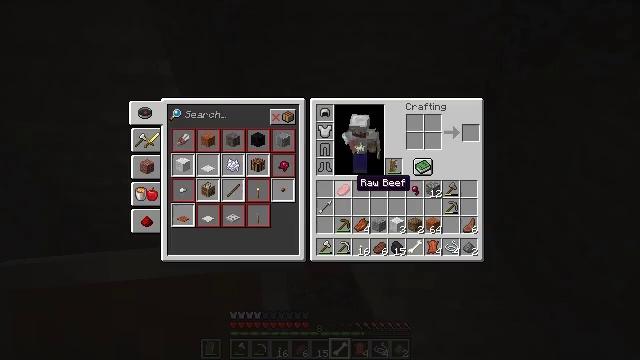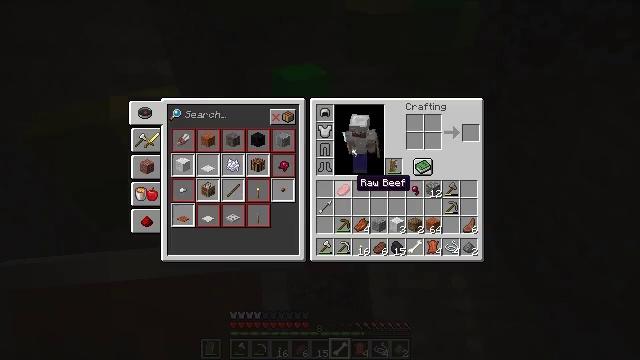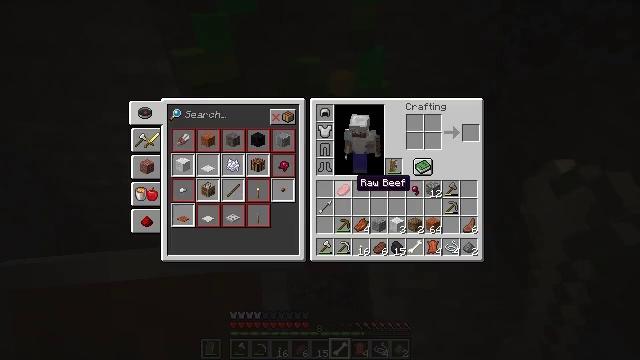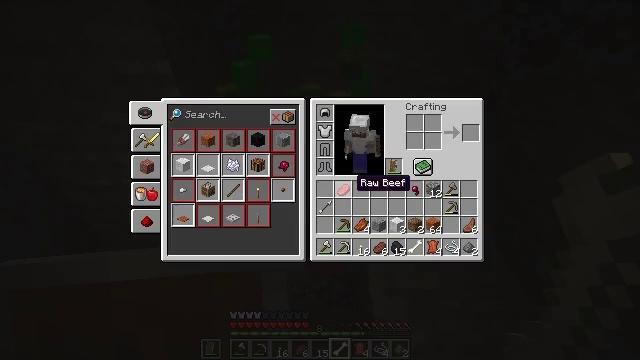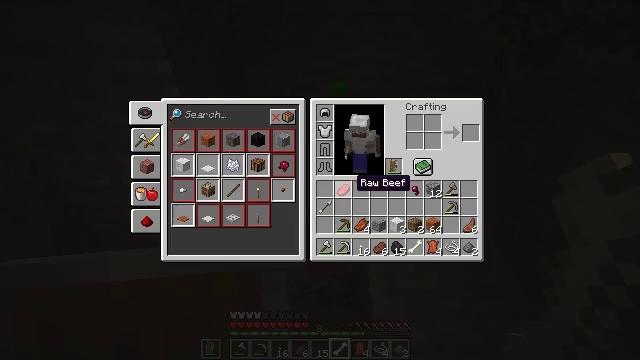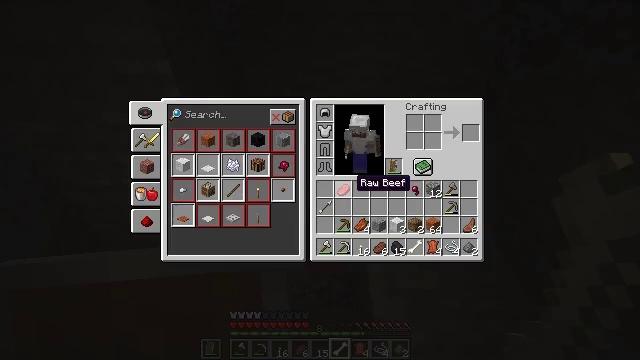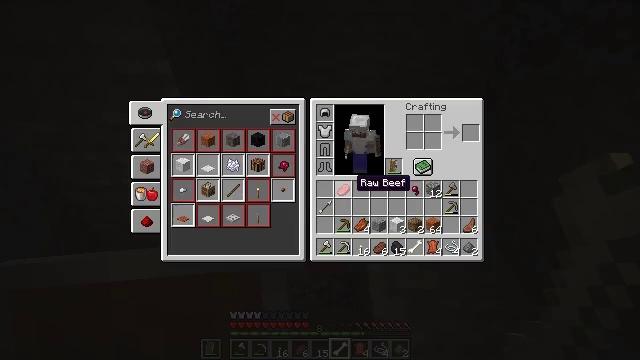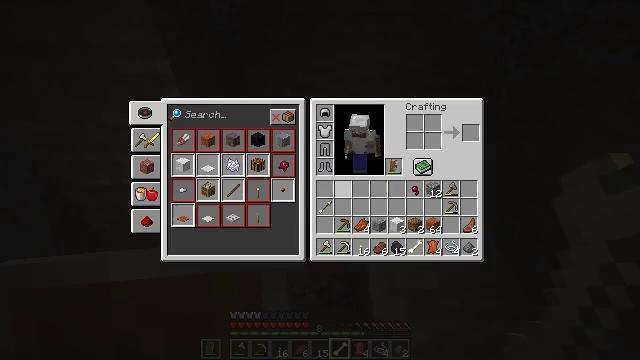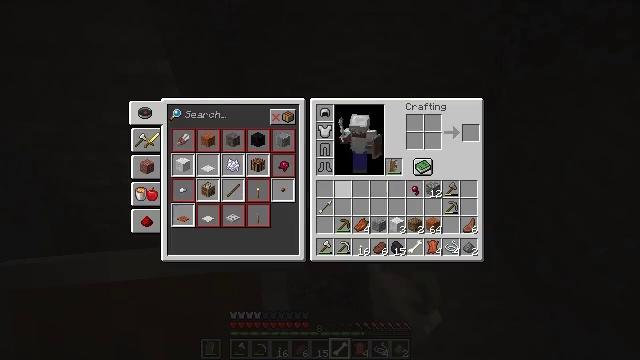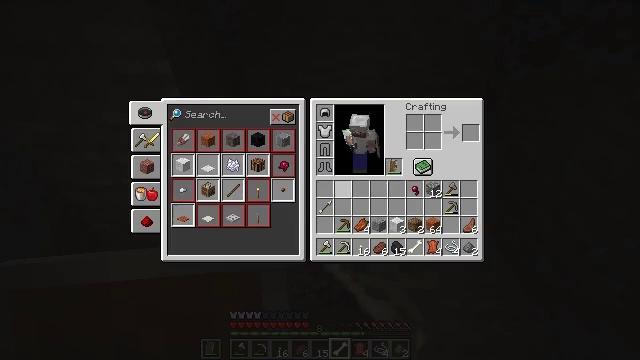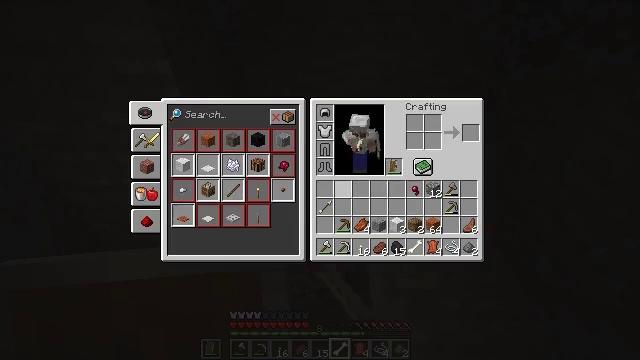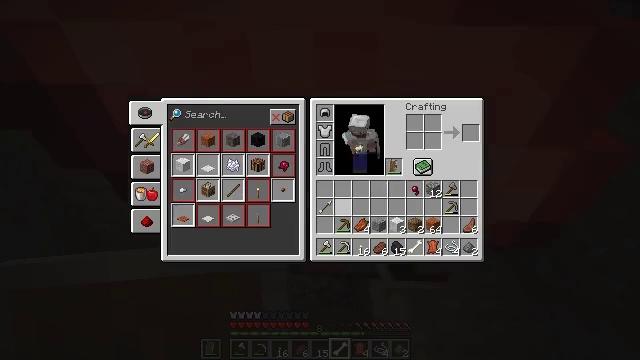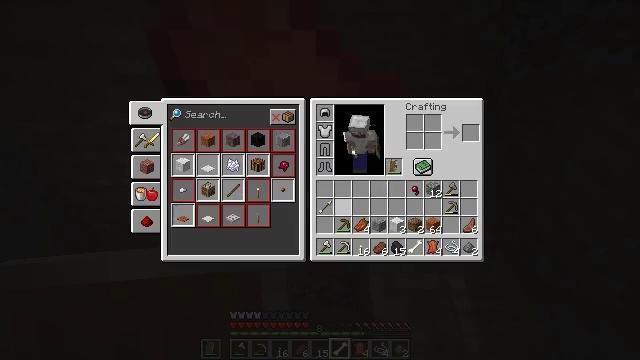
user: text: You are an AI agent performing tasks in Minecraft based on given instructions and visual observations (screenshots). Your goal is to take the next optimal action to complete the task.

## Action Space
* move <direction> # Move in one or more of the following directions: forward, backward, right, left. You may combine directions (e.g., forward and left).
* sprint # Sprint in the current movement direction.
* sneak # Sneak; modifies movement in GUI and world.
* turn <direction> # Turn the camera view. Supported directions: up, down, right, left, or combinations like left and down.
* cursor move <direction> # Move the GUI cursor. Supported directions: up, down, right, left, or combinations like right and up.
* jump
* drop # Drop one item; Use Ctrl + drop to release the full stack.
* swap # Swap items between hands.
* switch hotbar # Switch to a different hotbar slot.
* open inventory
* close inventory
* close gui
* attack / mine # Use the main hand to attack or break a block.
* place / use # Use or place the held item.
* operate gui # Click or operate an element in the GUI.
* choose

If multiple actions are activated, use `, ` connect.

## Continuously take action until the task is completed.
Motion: motion action
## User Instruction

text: Drop some beef.
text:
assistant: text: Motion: sprint, open gui
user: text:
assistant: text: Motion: sprint
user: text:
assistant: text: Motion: sprint
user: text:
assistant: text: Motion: sprint
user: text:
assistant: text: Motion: sprint
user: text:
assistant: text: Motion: sprint
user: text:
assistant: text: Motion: sprint, drop
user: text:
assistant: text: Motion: sprint, drop
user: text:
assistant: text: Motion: sprint, drop
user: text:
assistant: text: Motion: sprint
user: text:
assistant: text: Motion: sprint, cursor move down
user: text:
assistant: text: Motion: sprint
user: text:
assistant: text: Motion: sprint